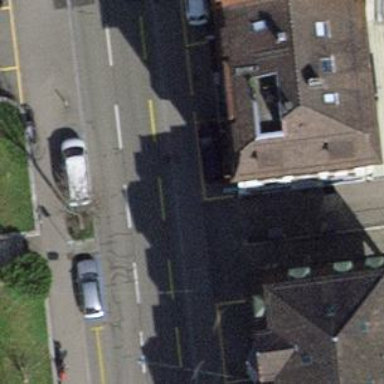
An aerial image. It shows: Beautiful apartment building with mansard roof.